Interaction volume radius: 10 \u00c5
Interaction volume height: 10 \u00c5
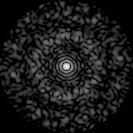
Disorder parameter: 0.7873